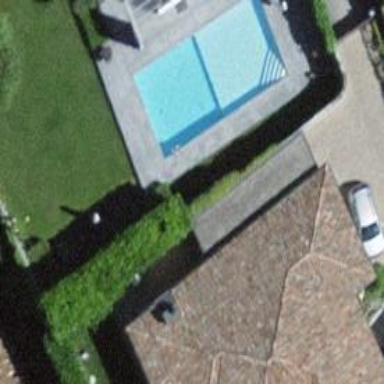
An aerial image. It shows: Swimming pool located in leisure land.